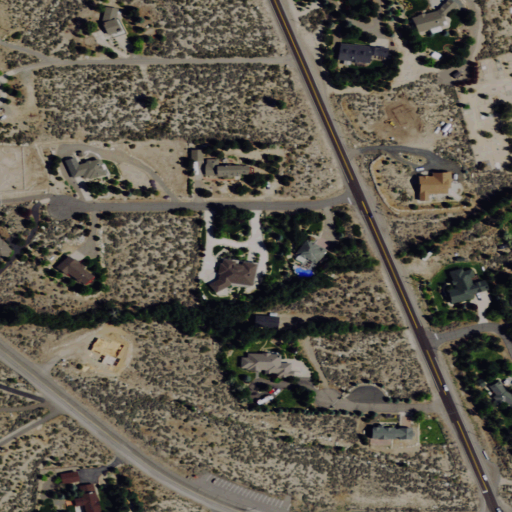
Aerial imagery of valley in Nevada named Mott Canyon containing open development, low intensity development, shrub, medium intensity development, and high intensity development